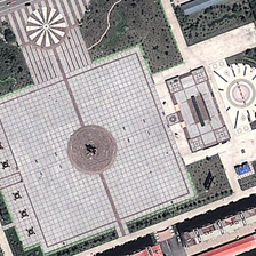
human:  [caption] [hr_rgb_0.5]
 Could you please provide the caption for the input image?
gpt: The square is on the street.

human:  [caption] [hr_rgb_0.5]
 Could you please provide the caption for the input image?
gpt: A large square is near a road.

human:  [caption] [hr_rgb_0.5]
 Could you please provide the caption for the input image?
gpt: A big square is near a road.

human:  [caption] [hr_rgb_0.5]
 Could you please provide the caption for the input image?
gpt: A big square is near the road.

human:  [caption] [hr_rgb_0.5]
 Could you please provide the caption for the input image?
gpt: a large square is near a street.